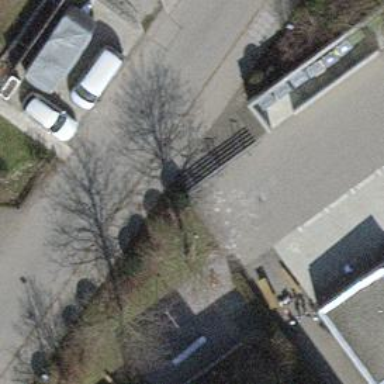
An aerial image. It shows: Paved driveway road for service purposes.